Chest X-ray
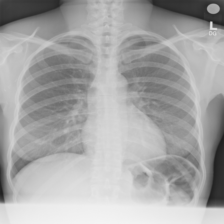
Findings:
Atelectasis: negative
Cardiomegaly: negative
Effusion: negative
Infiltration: negative
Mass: negative
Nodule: negative
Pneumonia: negative
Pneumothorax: negative
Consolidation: negative
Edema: negative
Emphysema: negative
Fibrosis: negative
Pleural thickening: negative
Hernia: negative